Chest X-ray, PA view. Patient: 60 years old, sex F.
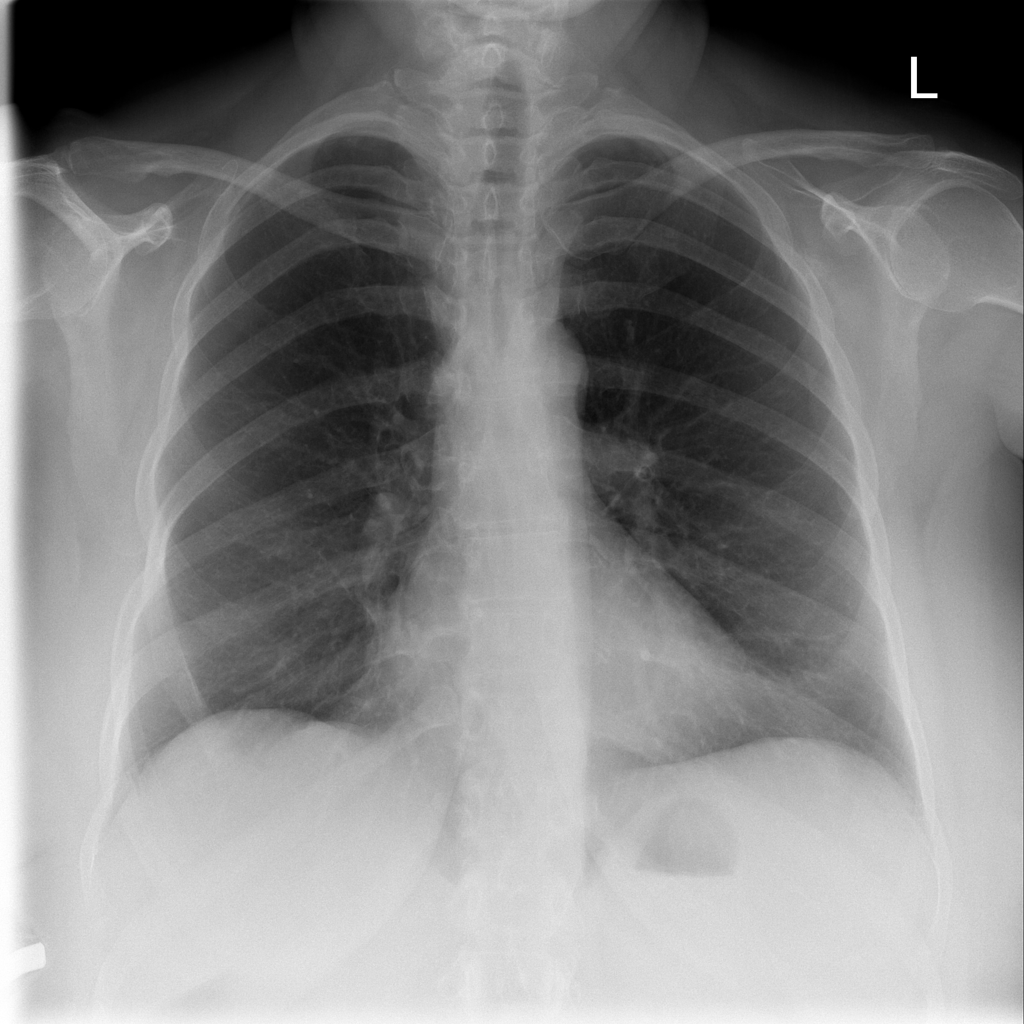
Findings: Fibrosis